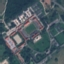
Land use / land cover: Industrial